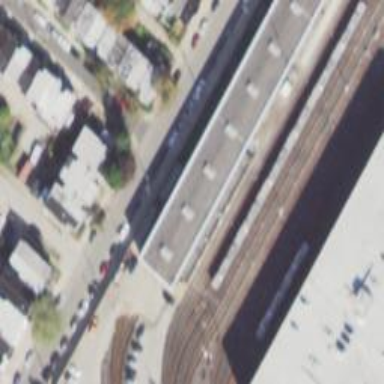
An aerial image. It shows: Building passage tunnel electrified for rail service in yard.